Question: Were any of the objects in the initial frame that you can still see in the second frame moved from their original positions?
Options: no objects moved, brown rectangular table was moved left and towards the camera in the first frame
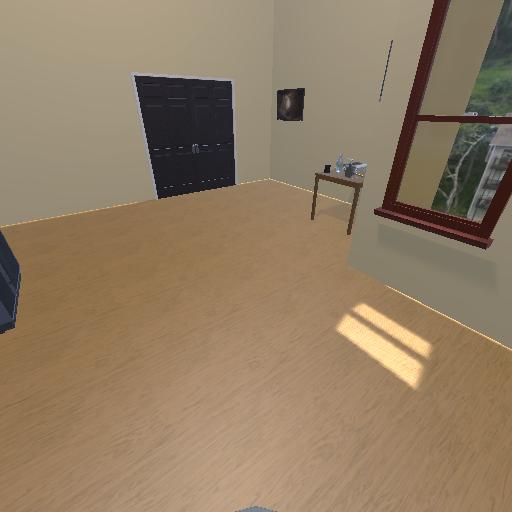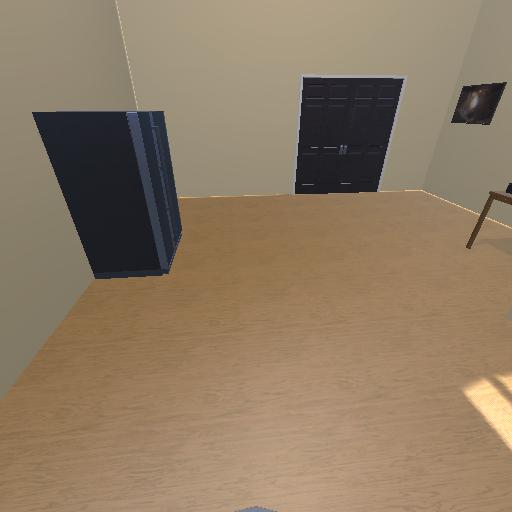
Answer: no objects moved